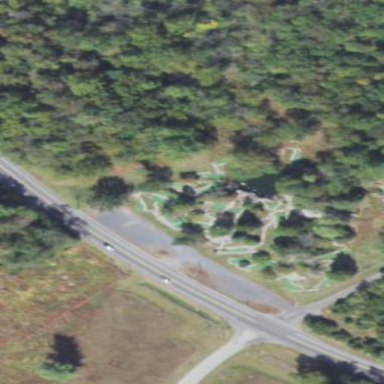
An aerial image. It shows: Miniature golf leisure land.